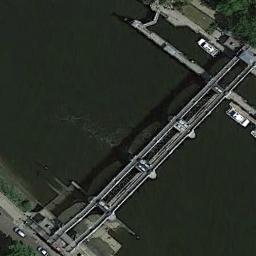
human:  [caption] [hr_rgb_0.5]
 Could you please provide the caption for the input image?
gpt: A bridge connects the land on both sides of the deep blue river  There are many cars on the bridge .

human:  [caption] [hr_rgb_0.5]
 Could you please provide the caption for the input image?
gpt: There is a bridge with some boats over the river .

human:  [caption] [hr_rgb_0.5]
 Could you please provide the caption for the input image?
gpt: A bridge built on a dark green river and a harbor on one side of the river .

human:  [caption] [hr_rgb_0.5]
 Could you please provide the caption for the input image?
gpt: Most of the area the bridge crosses is bare land .

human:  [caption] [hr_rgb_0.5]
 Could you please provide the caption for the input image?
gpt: There is a bridge over the river .